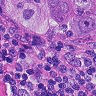
Metastatic tissue present: yes